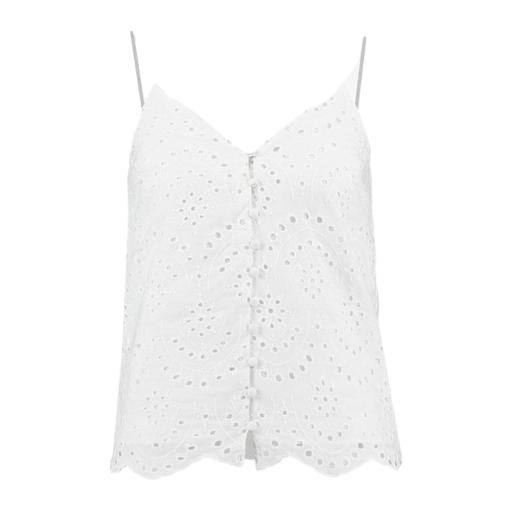
white button front barcelona cami, white sleeveless button, white sleeveless eyelet top, white background